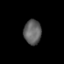
Tissue: prostate
Cell type: Fibroblasts
Senescence score: 0.7365
Nuclear area (px): 421
Mean DAPI intensity: 97.682